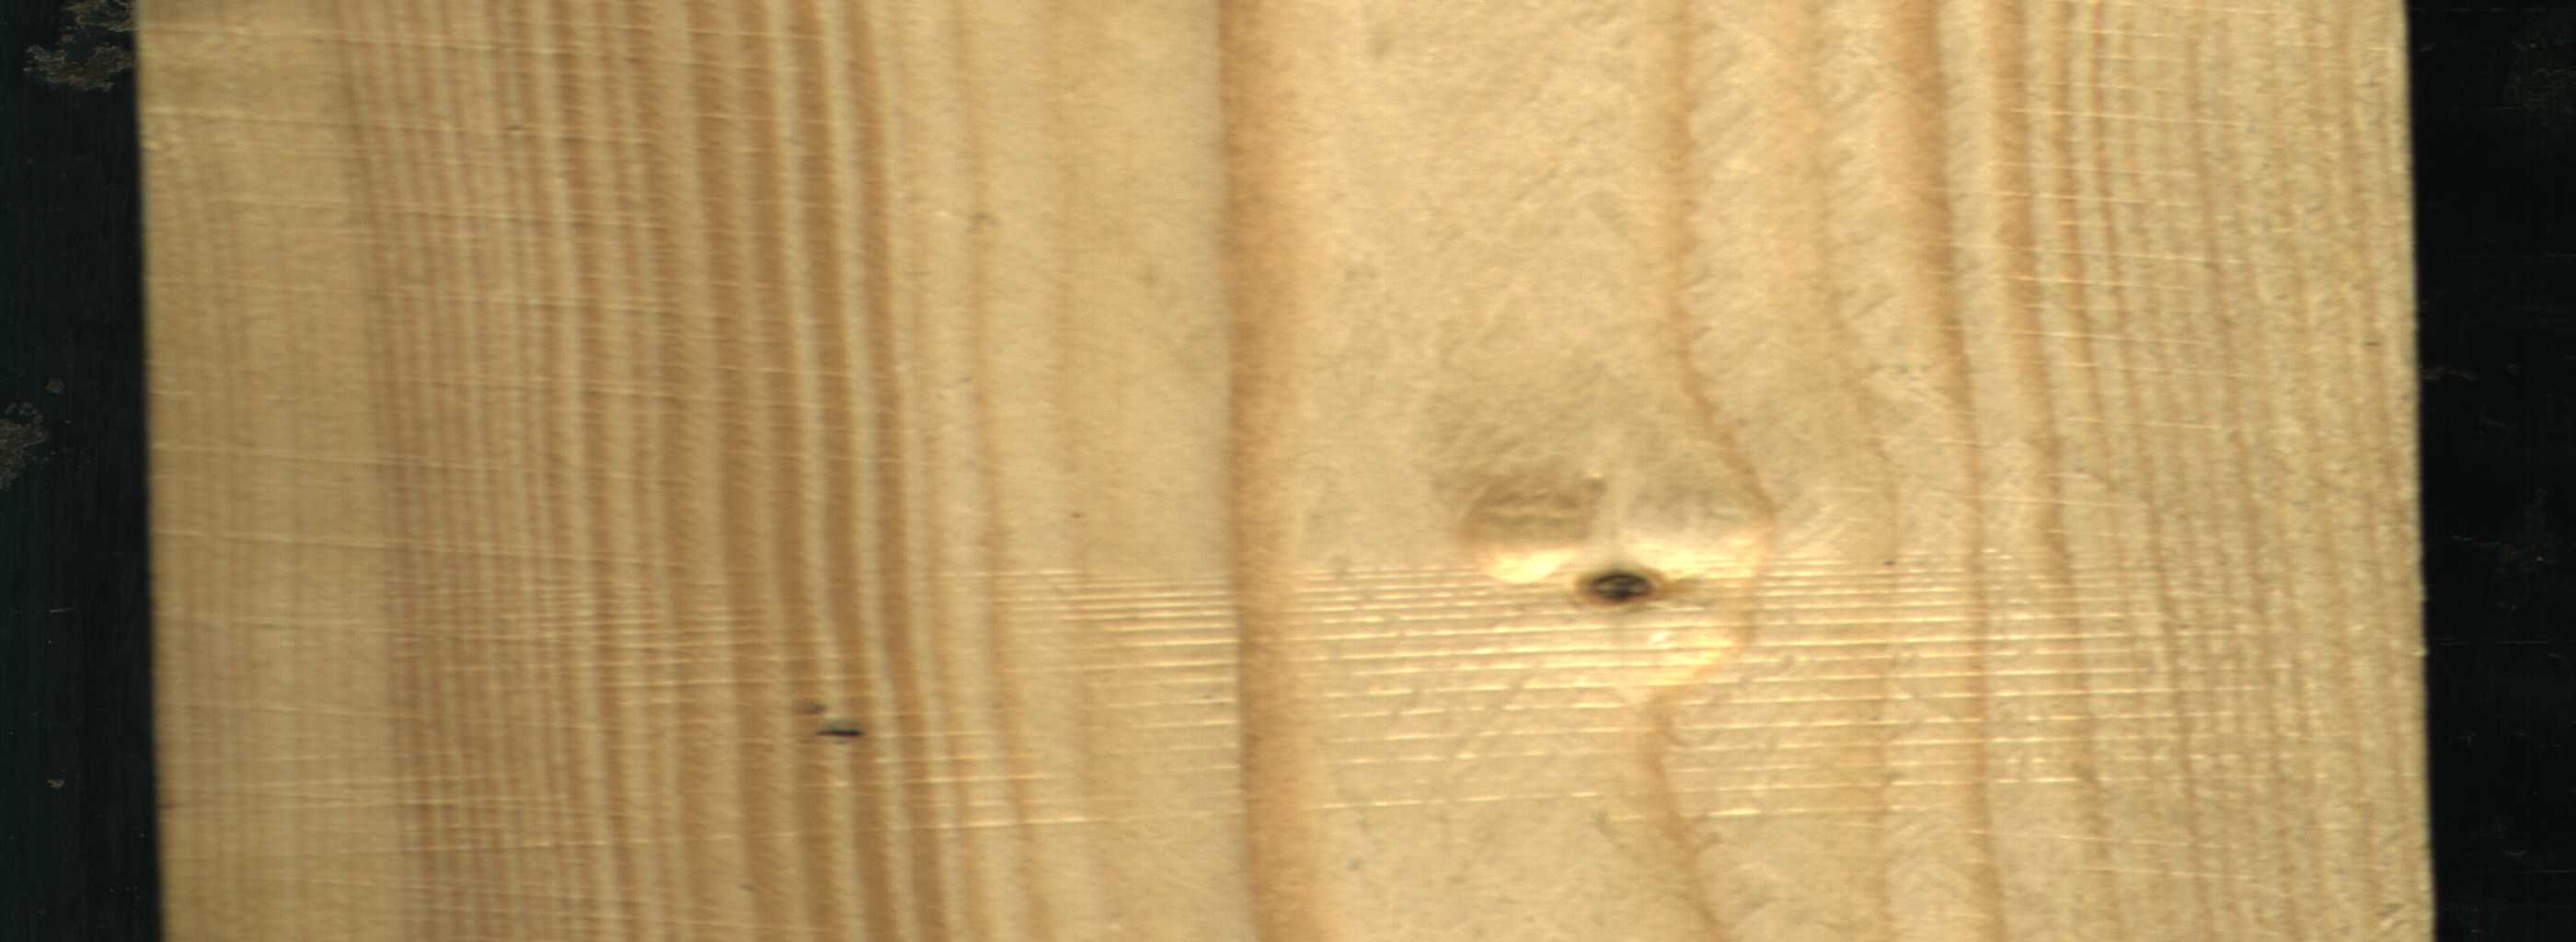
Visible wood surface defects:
Live_Knot